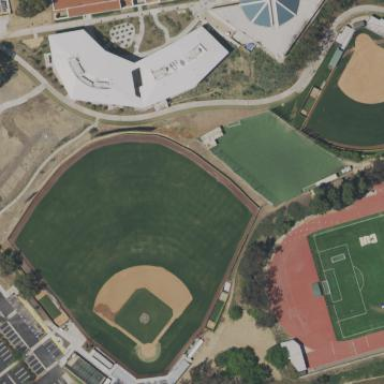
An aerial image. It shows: Grassy baseball pitch for leisure sports.